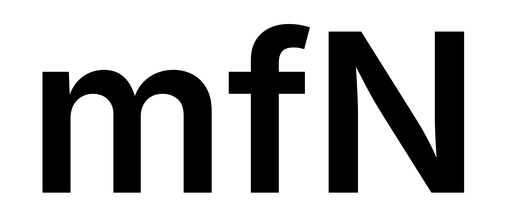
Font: Inter_SemiBold